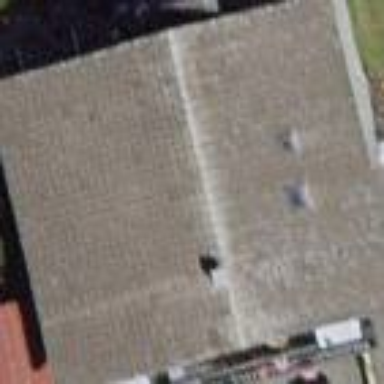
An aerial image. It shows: Building with gabled roof made of tiles. The roof is oriented across the building.